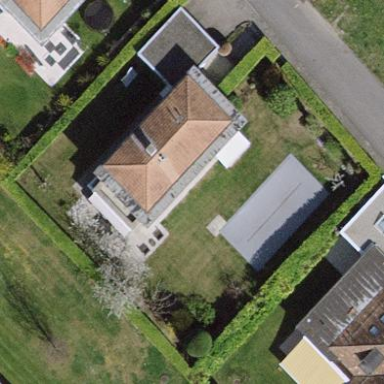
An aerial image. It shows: Garden surrounded by fence.